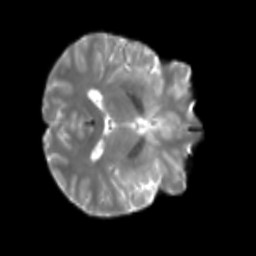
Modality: T2w
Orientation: axial
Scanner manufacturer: siemens
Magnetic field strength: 3 T
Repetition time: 4 s
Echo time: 0.0594 s